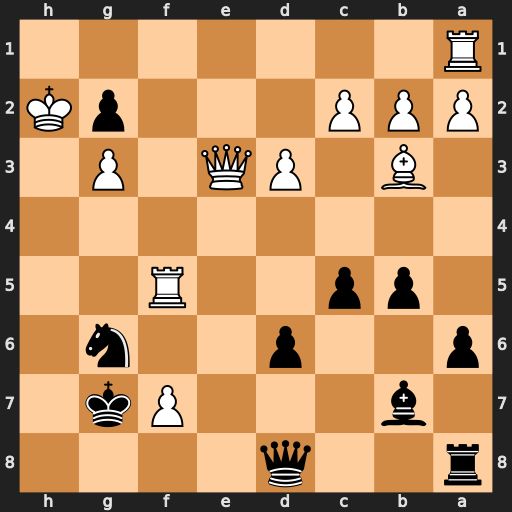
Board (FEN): r2q4/1b3Pk1/p2p2n1/1pp2R2/8/1B1PQ1P1/PPP3pK/R7
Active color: b
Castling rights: -
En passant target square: -
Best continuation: Qh8+ Kg1 Qh1+ Kf2 Qxa1